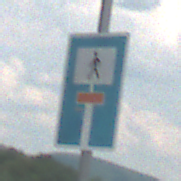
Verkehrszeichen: SackgasseFussgaengerDurchlaessig
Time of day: MorningAfternoon
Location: Outdoor (Nature)
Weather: PartlyCloudy
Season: NotSpecified
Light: Natural